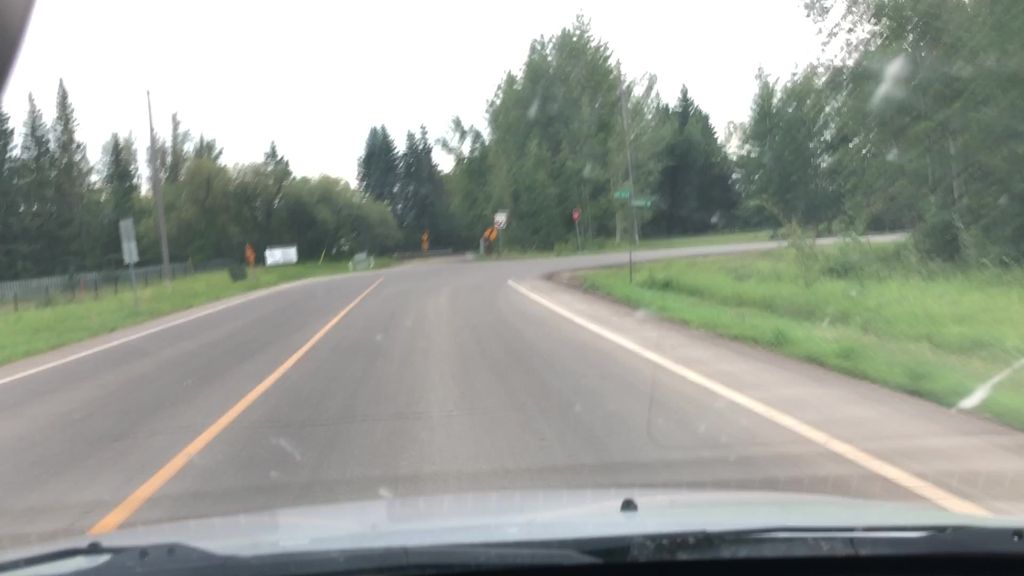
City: edmonton